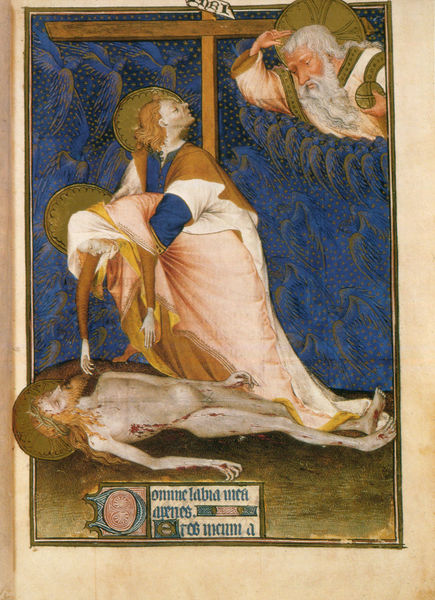
Titel: Rohan-Stundenbuch/ Wehklage der Maria
Institution: Paris, Bibliothèque Nationale
Schlagwörter: blau, flügel, gott, himmel, nackt, frau, männer, zeichnung, bibel, halten, tod, tot, kirche, gewand, gold, schrift, liegen, krank, buch, kreuz, text, barthaare, heiligenschein, christus, jesus, sterben, wunden, wundmale, hilfe, heilig, gekreuzigt, jesu, biblisch, christi, latein, lateinisch, inri, maria, leichnam, biblisch maria mutter gottes kreuzigung